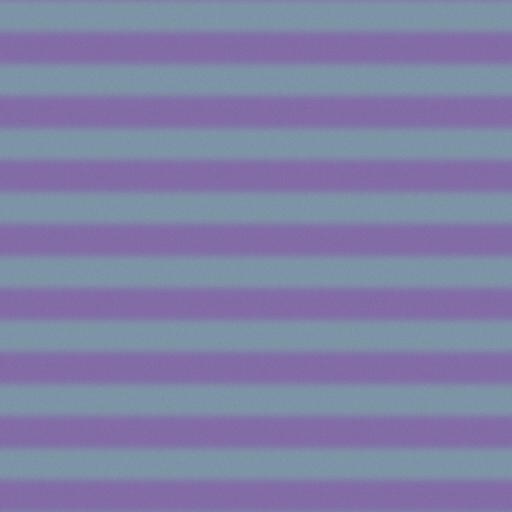
acoustic foam dampening sound sponge